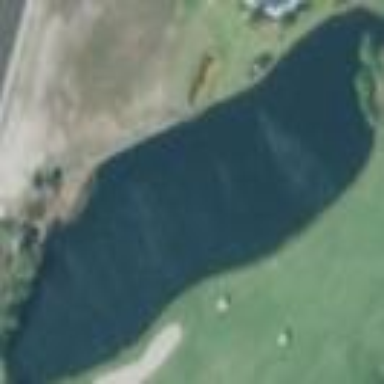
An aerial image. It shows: Water hazard on golf course.